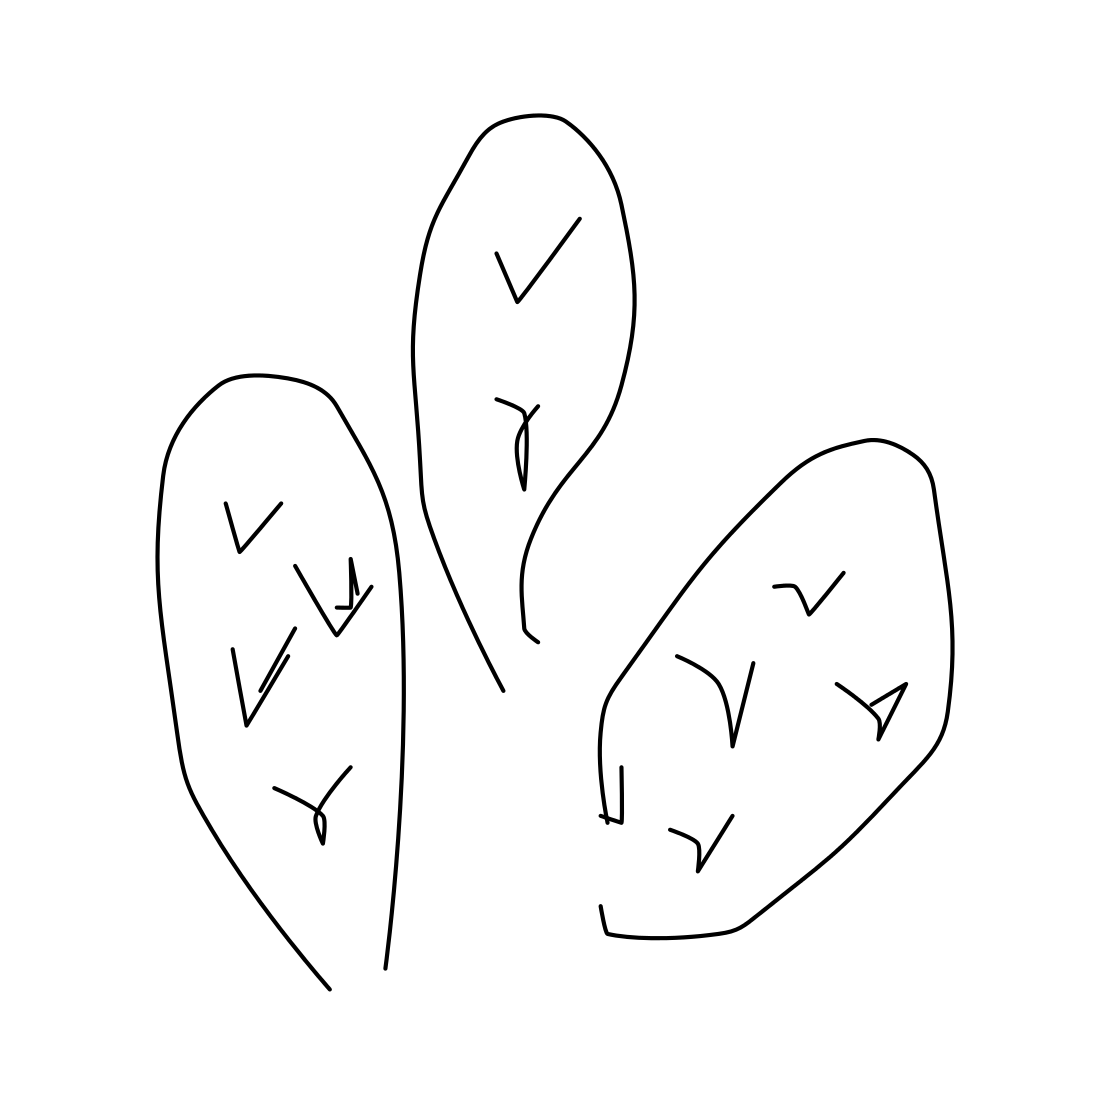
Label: cactus